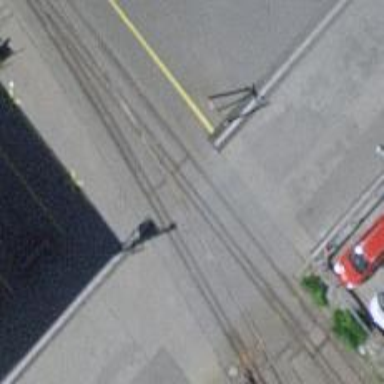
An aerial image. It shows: Single-track railway spur.